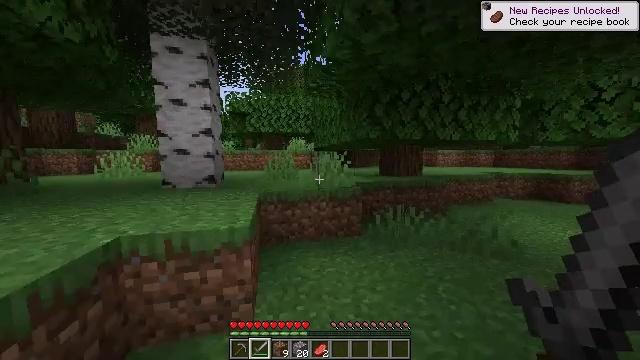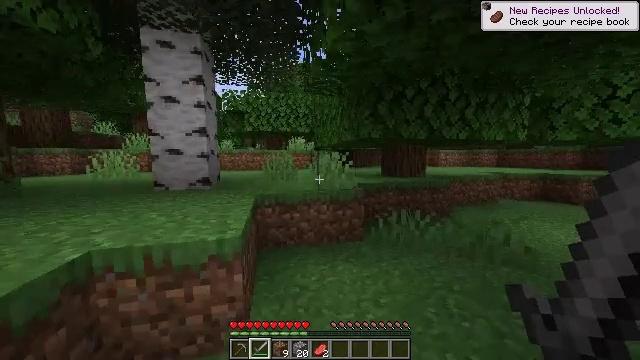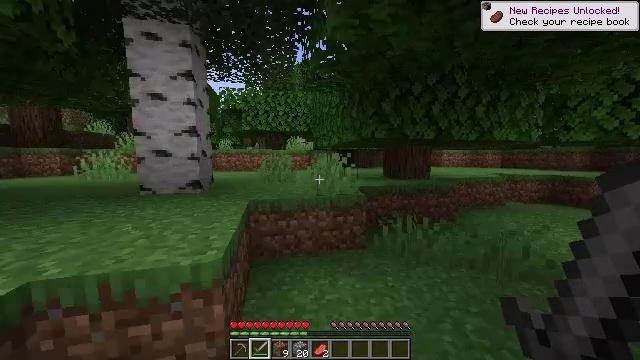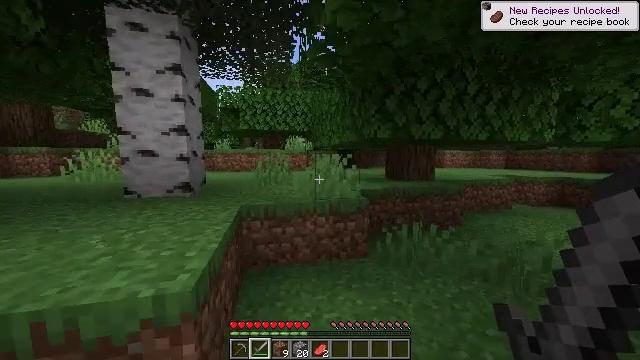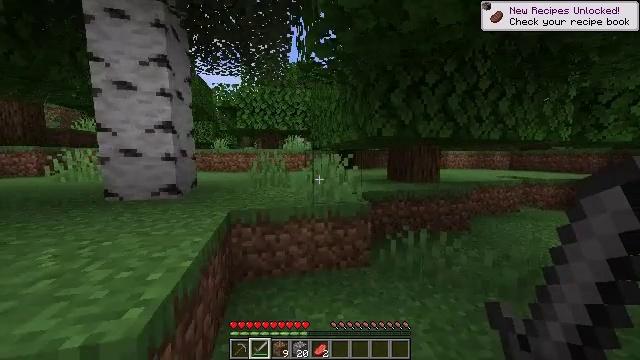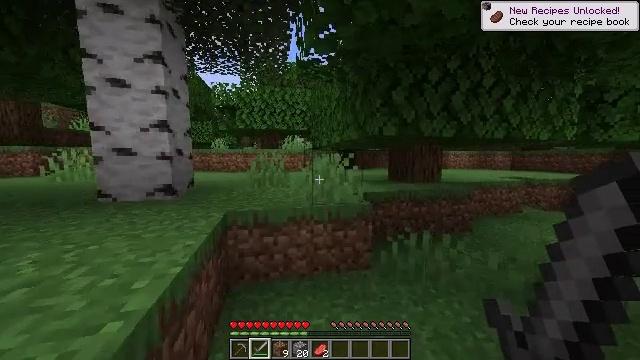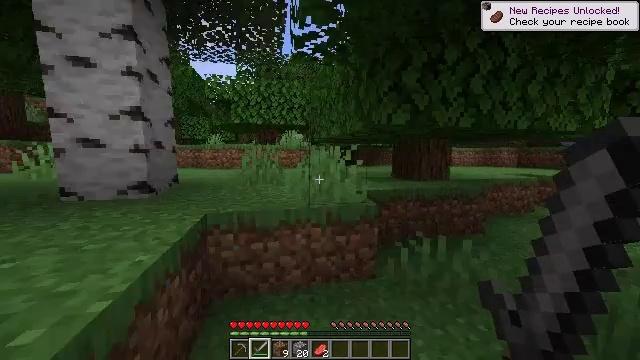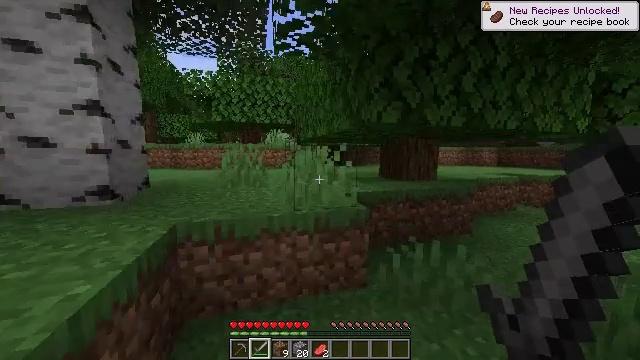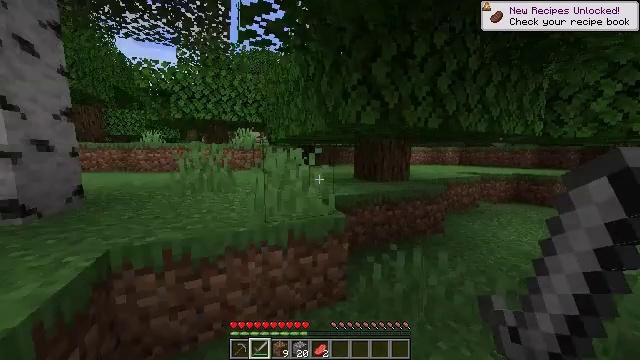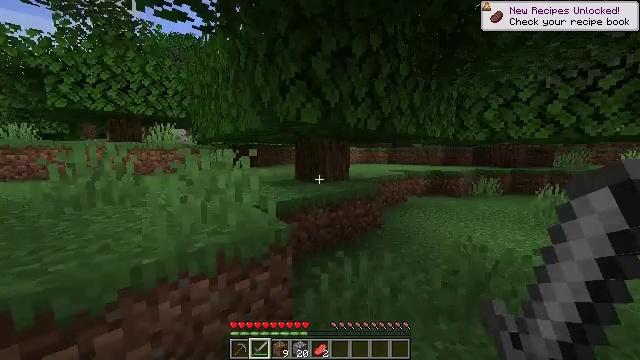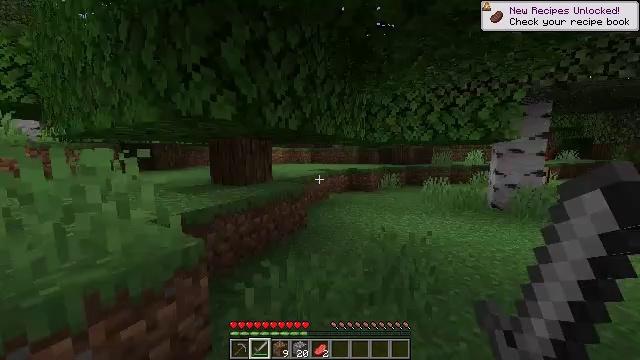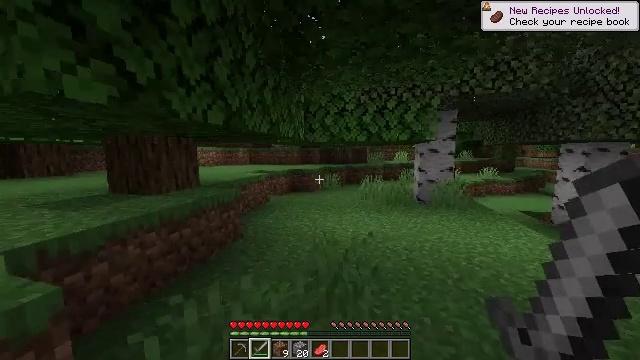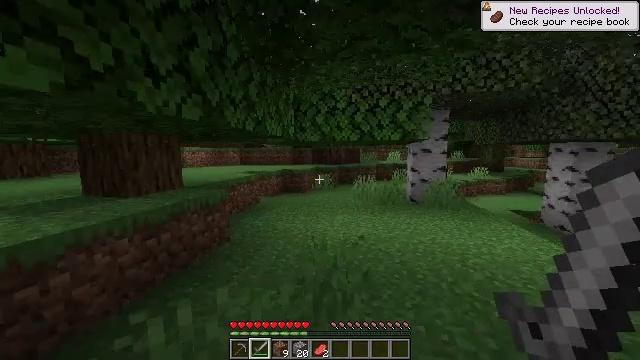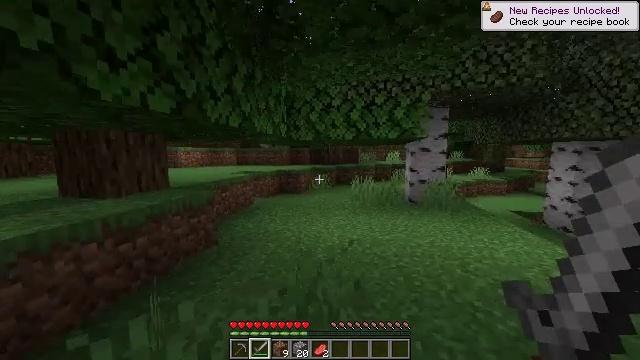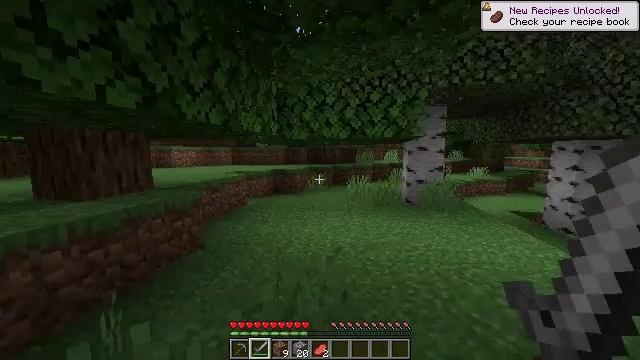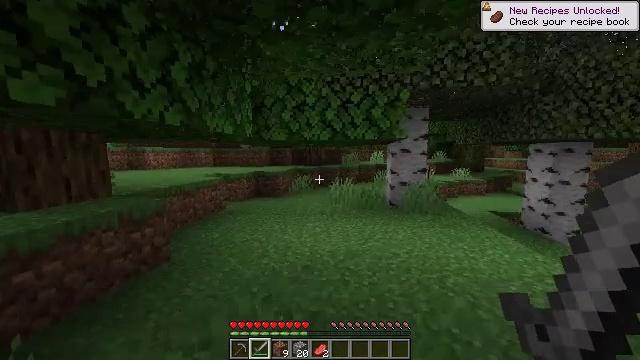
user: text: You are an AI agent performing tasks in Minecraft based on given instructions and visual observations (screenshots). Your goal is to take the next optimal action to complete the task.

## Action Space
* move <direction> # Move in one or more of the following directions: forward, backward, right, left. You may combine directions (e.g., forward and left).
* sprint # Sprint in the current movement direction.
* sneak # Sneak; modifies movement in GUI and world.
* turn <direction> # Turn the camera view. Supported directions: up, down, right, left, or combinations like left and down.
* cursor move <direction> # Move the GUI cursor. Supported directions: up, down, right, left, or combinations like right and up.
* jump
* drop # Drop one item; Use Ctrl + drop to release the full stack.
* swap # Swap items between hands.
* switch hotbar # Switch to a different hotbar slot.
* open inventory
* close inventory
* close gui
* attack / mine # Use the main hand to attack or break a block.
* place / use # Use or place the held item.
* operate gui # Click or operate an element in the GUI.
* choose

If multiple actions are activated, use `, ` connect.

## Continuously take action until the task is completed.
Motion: motion action
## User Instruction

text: Break the birch leaves block.
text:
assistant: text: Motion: move forward, sprint
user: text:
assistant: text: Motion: move forward, sprint
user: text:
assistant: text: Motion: move forward, sprint
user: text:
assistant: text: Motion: move forward, sprint
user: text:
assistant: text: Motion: move forward, sprint
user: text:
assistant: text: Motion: move forward, sprint
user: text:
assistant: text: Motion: move forward, sprint, turn right
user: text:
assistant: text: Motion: move forward, sprint, turn right
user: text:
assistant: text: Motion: move forward and move right, sprint, turn right
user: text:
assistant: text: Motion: move forward and move right, sprint, turn right
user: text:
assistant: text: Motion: move forward and move right, sprint, turn right
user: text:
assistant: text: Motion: move forward and move right, sprint, turn right
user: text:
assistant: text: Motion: move forward and move right, sprint
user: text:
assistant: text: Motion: move forward and move right, sprint
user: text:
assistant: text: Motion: move forward, sprint, turn right
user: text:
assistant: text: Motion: move forward, sprint, turn right
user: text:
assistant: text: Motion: move forward, sprint, turn right
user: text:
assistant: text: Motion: move forward, sprint, turn right
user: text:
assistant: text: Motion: move forward, sprint
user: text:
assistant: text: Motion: move forward, sprint
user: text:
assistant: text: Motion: move forward, sprint
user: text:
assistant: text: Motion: move forward, sprint
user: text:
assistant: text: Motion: move forward, sprint
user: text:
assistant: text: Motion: move forward, sprint
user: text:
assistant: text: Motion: move forward, sprint
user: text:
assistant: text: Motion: move forward, sprint, turn left
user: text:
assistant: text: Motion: move forward, sprint, turn left
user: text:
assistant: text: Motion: move forward, sprint, turn left
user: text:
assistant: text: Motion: move forward, sprint
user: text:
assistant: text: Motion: move forward, sprint, turn right